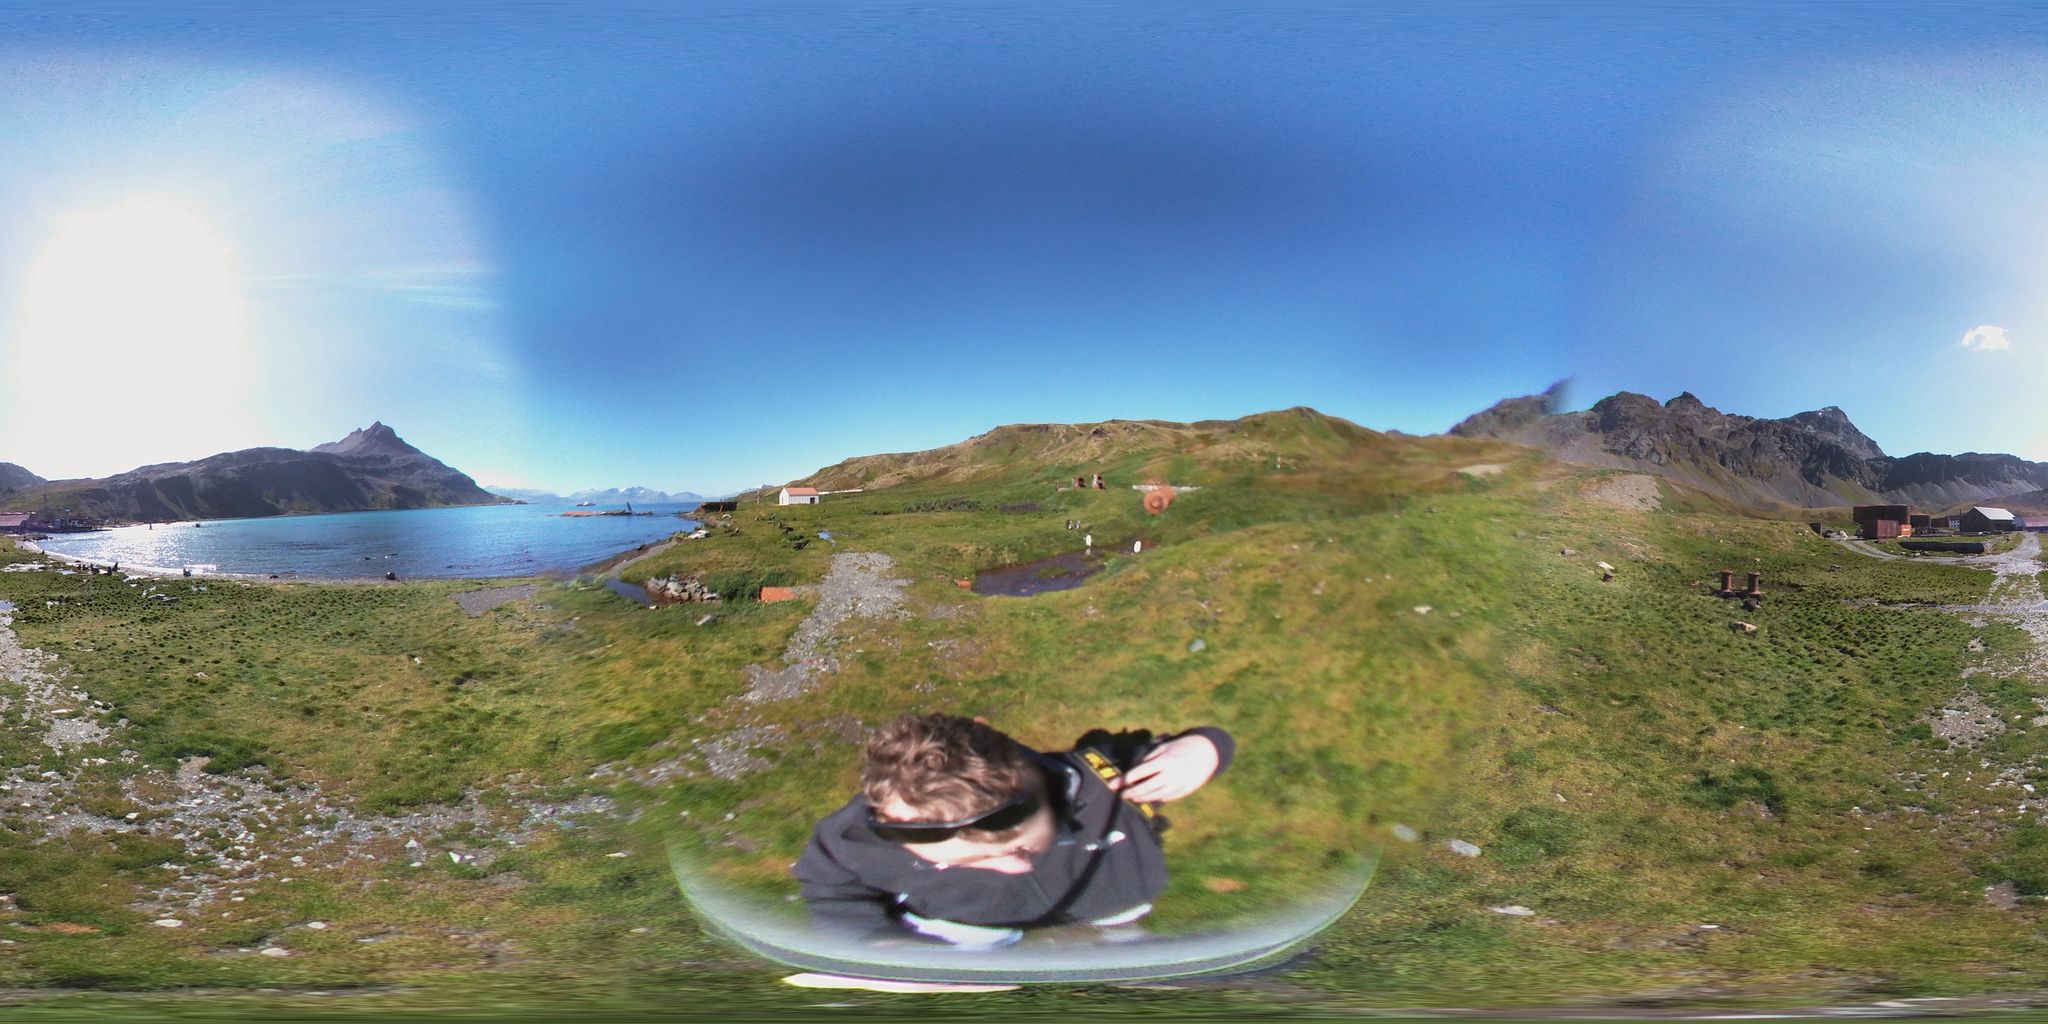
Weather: clear
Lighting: day
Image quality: slightly poor
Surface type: fields
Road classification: footway, track, path
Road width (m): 3.0
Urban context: water
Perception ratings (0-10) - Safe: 1.26, Lively: 1.2, Beautiful: 5.2, Boring: 9.67, Depressing: 3.03, Wealthy: 4.72